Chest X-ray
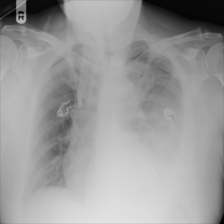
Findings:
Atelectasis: negative
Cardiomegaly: negative
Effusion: negative
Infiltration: negative
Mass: negative
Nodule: negative
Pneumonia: negative
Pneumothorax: negative
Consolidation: negative
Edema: negative
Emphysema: negative
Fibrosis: negative
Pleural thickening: negative
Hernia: negative